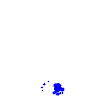
Particle: electron